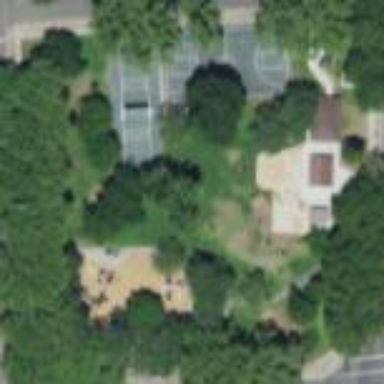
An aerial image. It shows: Park.